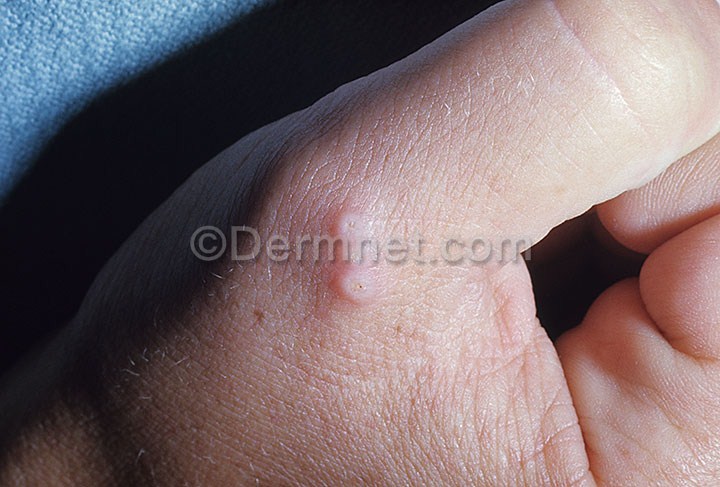
Disease: Systemic Disease